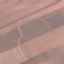
Label: AnnualCrop